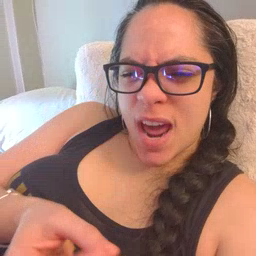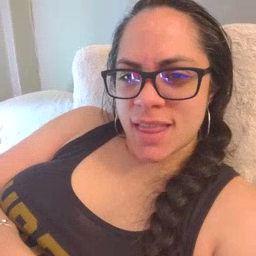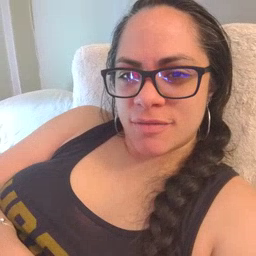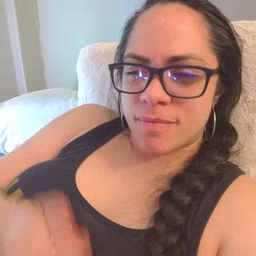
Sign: wet